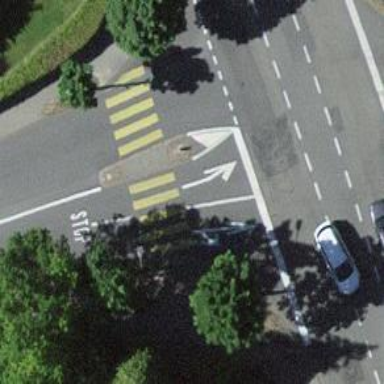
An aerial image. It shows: Stop road.